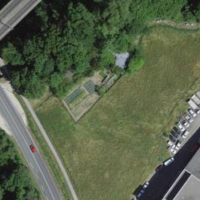
EUNIS habitat code: 55
Species observed at this site:
Carpinus betulus